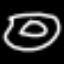
Label: donut